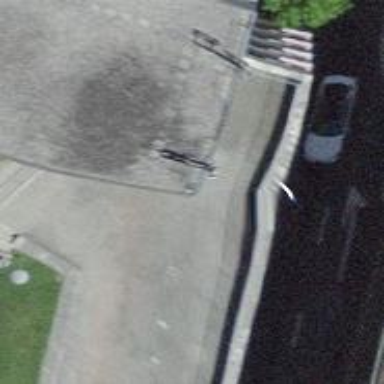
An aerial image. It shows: Multi-storey parking facility.